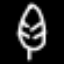
Label: leaf